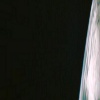
Label: space